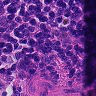
Metastatic tissue present: no